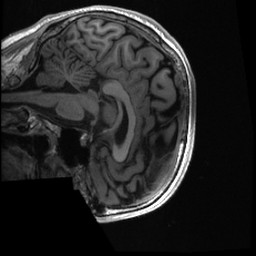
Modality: T1w
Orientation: sagittal
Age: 21
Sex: male